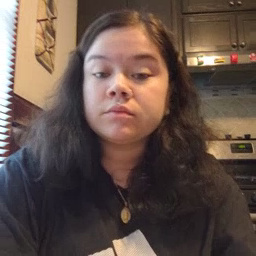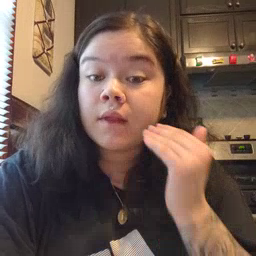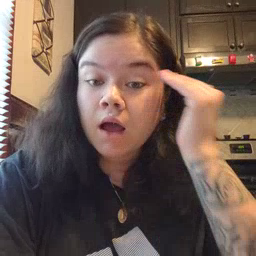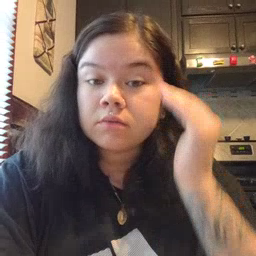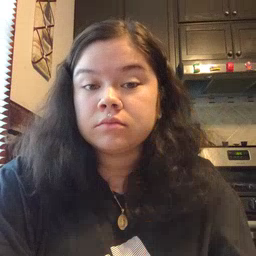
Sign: head